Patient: sex M, age 60
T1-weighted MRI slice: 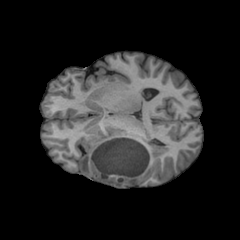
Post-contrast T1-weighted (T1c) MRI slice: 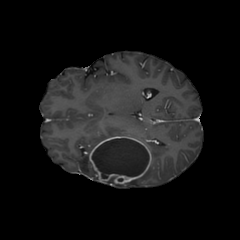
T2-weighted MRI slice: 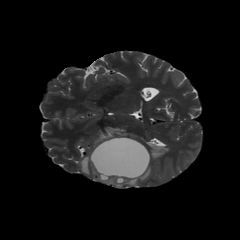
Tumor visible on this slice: yes
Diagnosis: Glioblastoma, IDH-wildtype
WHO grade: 4